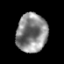
Tissue: prostate
Cell type: T cells
Senescence score: 0.3361
Nuclear area (px): 1172
Mean DAPI intensity: 136.283